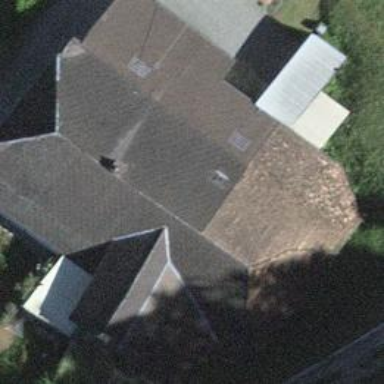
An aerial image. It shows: Farm building.